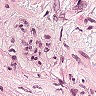
Metastatic tissue present: yes